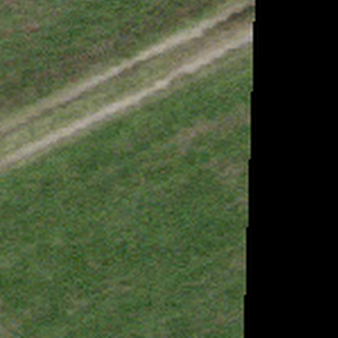
Label: other